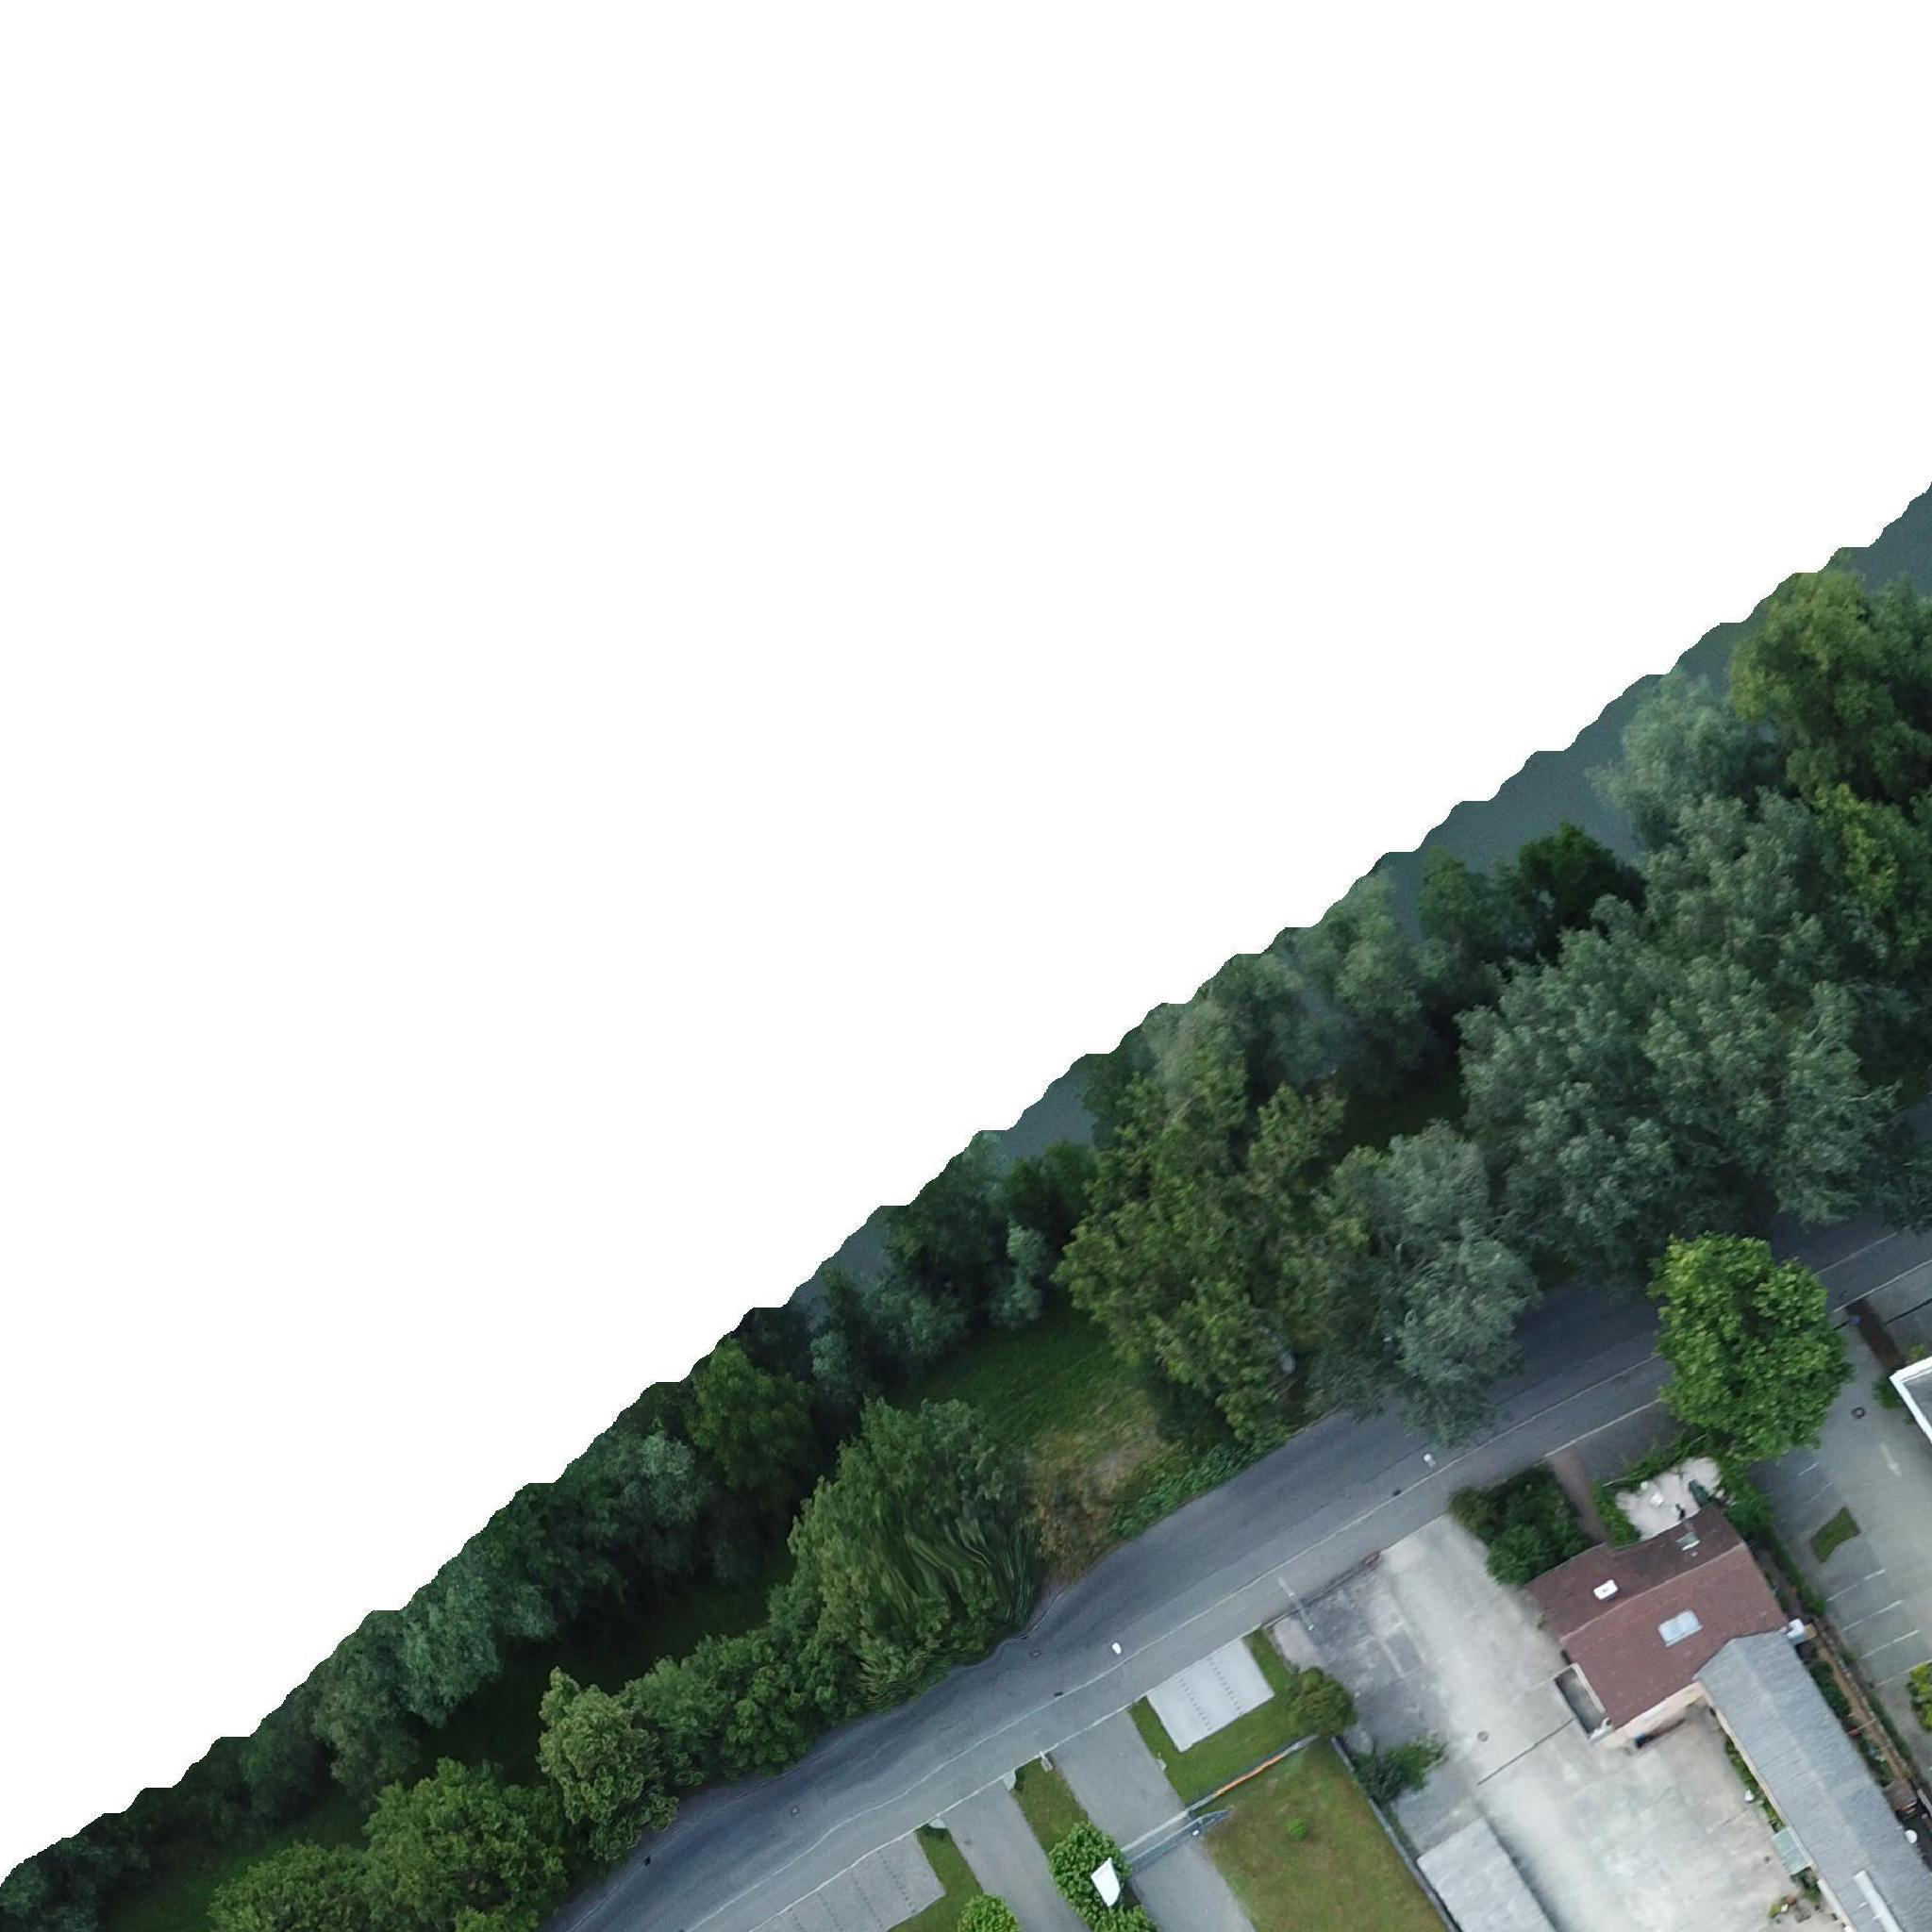
Biome: Western European broadleaf forests